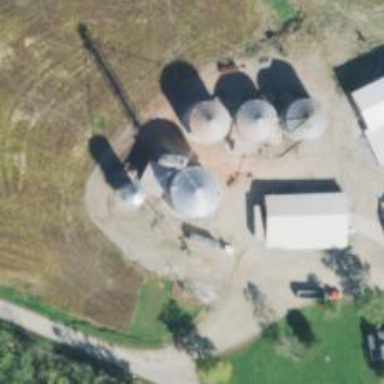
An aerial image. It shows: Silo.